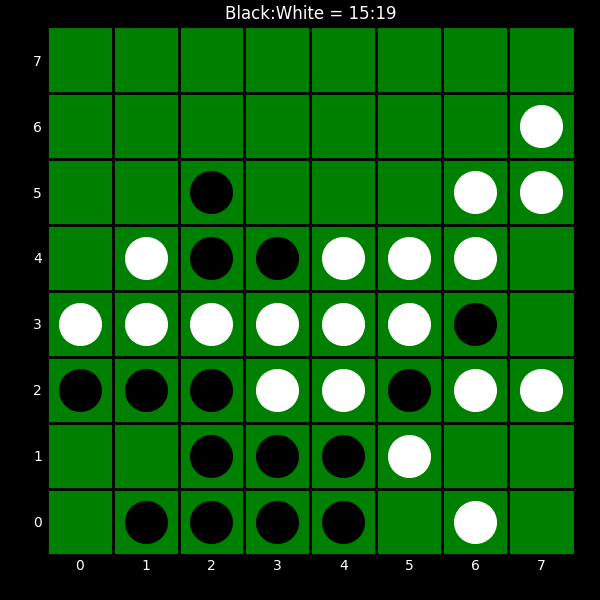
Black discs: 15
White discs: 19